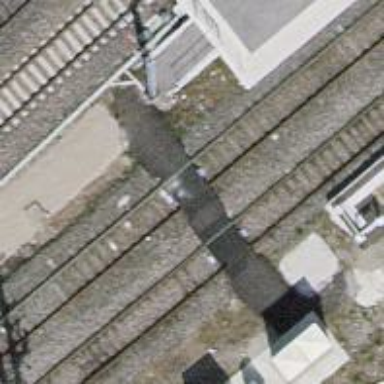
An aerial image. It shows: Railway with electrified contact lines.